Question: How it is possible to see in Keras or Tensorflow the graphical structure of deep neural network? I made its model and see output of "plot_model" but I want to see the graphical similar to this image.

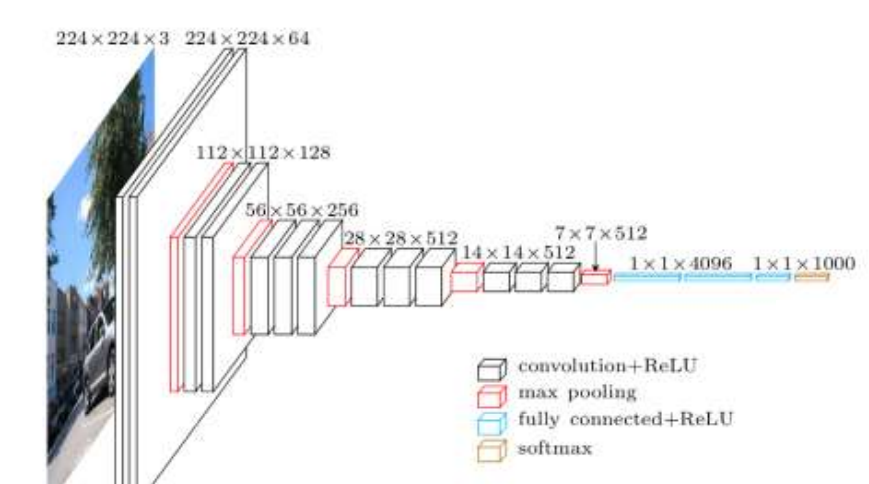
Answer: This is a common problem within the community. There are many 'visualization' APIs and libraries out there for NNs and CNNs, but many of them are flat and not what you're looking for. A couple of months ago, <URL> . It looks like exactly what you want, or at least very close. I've never personally used it, but I plan to at some point. I hope this helps!